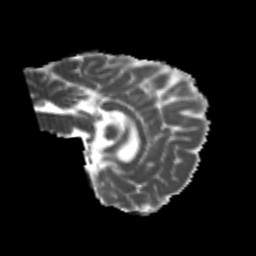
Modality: MD
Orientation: sagittal
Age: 21
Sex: female
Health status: healthy
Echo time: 0.074 s